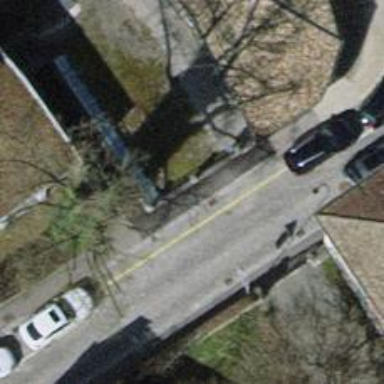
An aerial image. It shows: Sidewalk made of sett.